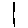
Label: line